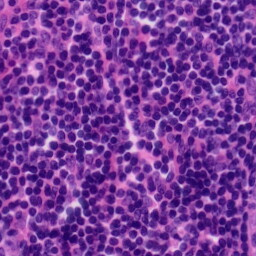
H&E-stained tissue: Tonsil